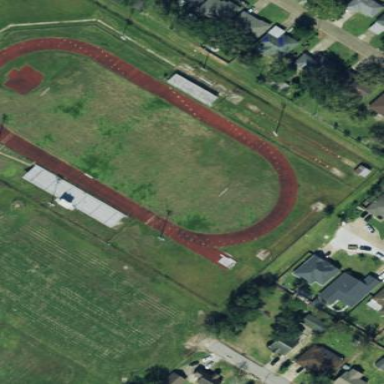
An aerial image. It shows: Track located within leisure land area.